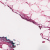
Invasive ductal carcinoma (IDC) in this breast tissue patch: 0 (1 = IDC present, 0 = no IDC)